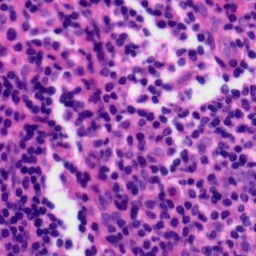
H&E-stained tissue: Tonsil